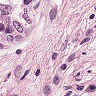
Metastatic tissue present: yes